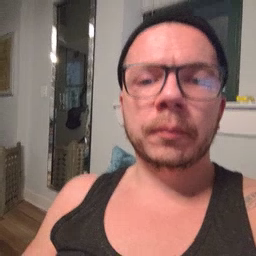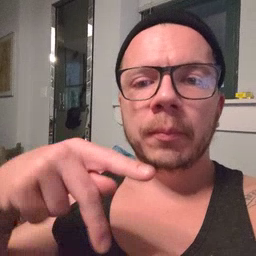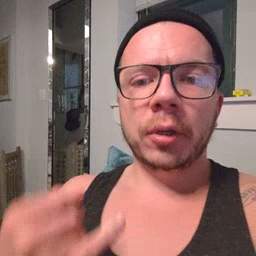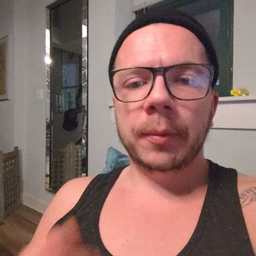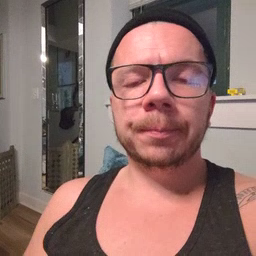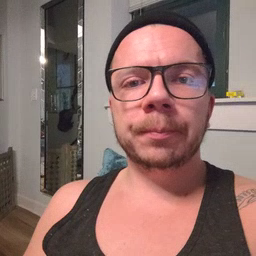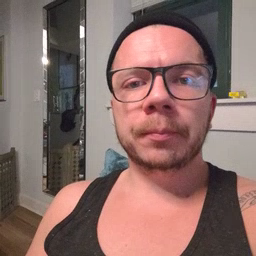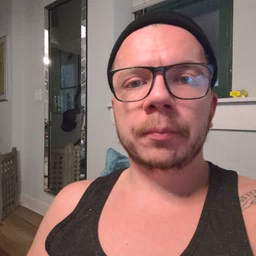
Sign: pajamas